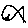
Label: fish